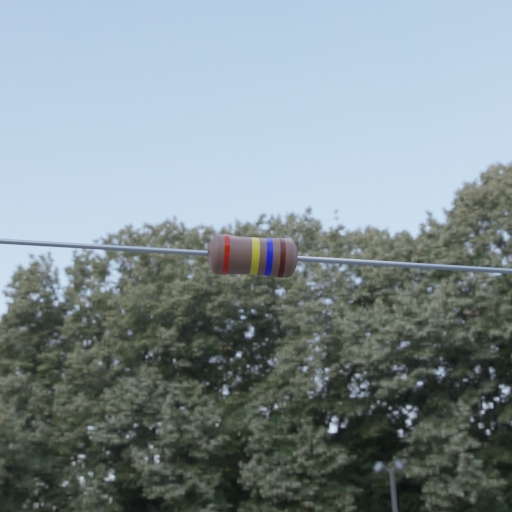
Resistor colour bands (in order): red, yellow, blue, brown